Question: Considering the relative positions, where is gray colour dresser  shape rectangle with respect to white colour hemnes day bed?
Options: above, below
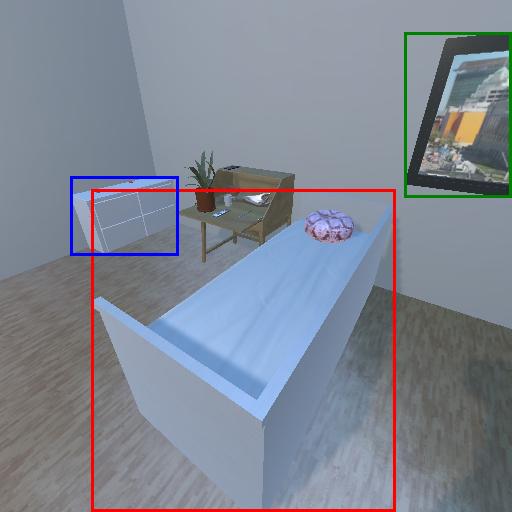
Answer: above